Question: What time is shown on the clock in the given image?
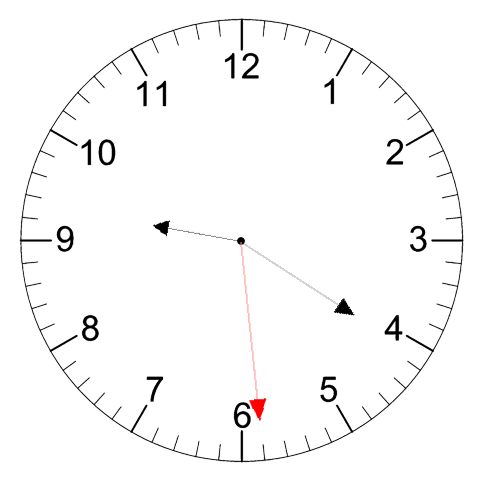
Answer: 09:20:29